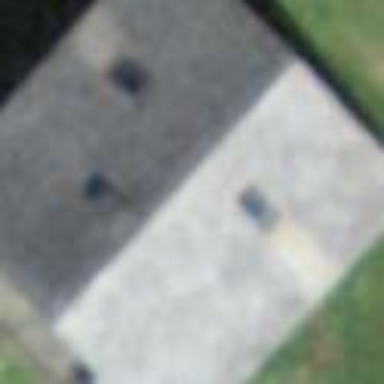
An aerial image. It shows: Cabin is depicted in the image.